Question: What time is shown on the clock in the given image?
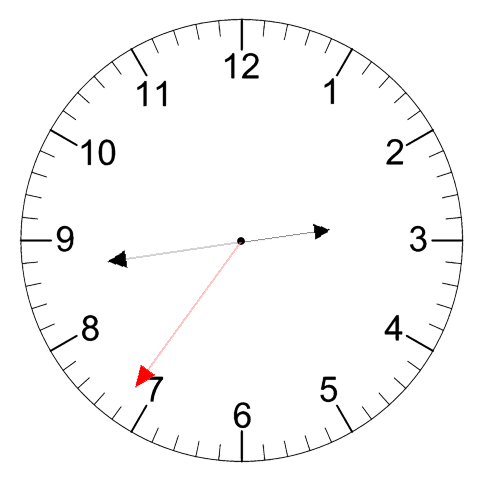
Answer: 02:43:36